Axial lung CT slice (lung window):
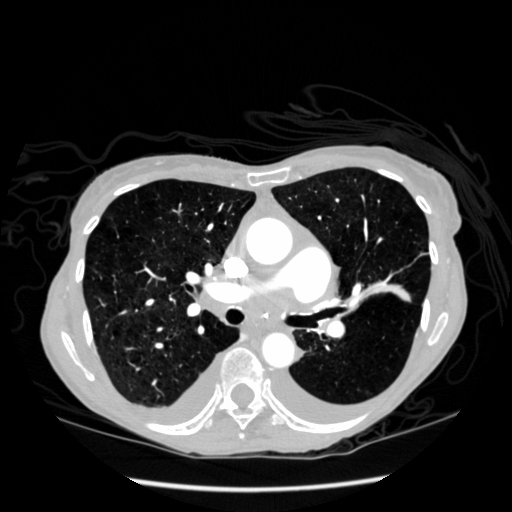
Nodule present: no